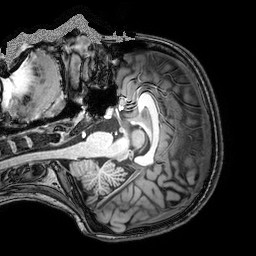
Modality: T1w
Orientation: coronal
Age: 23
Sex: female
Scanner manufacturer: philips
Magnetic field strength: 3 T
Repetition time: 8.137 s
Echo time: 3.722 s